Question: Im trying to place two textviews, with the same size in width, side by side inside a RelativeLayout. In between them i have made a view of 1 dp in width to separate the textview. I have tried wrap_content for both both it wont work. The textviews are called headerText and headerText2 in in id. Please help me.
'''
<?xml version="1.0" encoding="utf-8"?>
<LinearLayout xmlns:android="http://schemas.android.com/apk/res/android"
android:layout_width="match_parent"
android:layout_height="match_parent"
android:background="#ffffff"
android:orientation="vertical" >
<ImageView
android:layout_width="fill_parent"
android:layout_height="110dp"
android:layout_weight="0.3"
android:scaleType="fitXY"
android:src="@drawable/hunters" />
<!-- <ScrollView -->
<!-- android:layout_width="match_parent" -->
<!-- android:layout_height="0dip" -->
<!-- android:layout_weight="0.7" > -->
<!-- <LinearLayout -->
<!-- android:layout_width="match_parent" -->
<!-- android:layout_height="wrap_content" -->
<!-- android:orientation="vertical" > -->
<!-- <TextView -->
<!-- android:layout_width="match_parent" -->
<!-- android:layout_height="50dp" -->
<!-- android:gravity="center" -->
<!-- android:textSize="16sp" -->
<!-- android:background="@drawable/btntop" -->
<!-- android:text="Tak for dit kob!" -->
<!-- android:textStyle="bold" -->
<!-- android:textColor="#D0703D" /> -->
<!-- <ir.zinutech.android.DenmarkHunters.widgets.ZinuTextView -->
<!-- android:layout_width="match_parent" -->
<!-- android:layout_height="wrap_content" -->
<!-- android:gravity="left" -->
<!-- android:paddingLeft="5dp" -->
<!-- android:textSize="16sp" -->
<!-- android:paddingTop="5dp" -->
<!-- android:text="Jagt Pro er app'en udviklet til dig, der som jaeger gerne vil vaere opdateret pa de nyeste jagttider, soltider og schweisshunderegistre m.m., og alt sammen ud fra din position." -->
<!-- android:textColor="#000000" /> -->
<!-- <ir.zinutech.android.DenmarkHunters.widgets.ZinuTextView -->
<!-- android:layout_width="match_parent" -->
<!-- android:layout_height="wrap_content" -->
<!-- android:gravity="left" -->
<!-- android:paddingLeft="5dp" -->
<!-- android:textSize="16sp" -->
<!-- android:paddingTop="5dp" -->
<!-- android:text="Teamet bag Jagt Pro arbejder hele tiden pa at vidreudvikle app'en, sa vi kan give vores kunder den bedst mulige brugeroplevelse." -->
<!-- android:textColor="#000000" /> -->
<!-- </LinearLayout> -->
<!-- </ScrollView> -->
<RelativeLayout
android:layout_width="fill_parent"
android:layout_height="0dip"
android:layout_weight="0.7" >
<TextView
android:id="@+id/headerText"
android:layout_width="190dp"
android:layout_height="50dp"
android:background="@drawable/btntop"
android:gravity="center"
android:text="Danmarks
Jaegerforbund"
android:textColor="#D0703D"
android:paddingTop="5dp"
android:paddingBottom="5dp"
android:paddingRight="5dp"
android:paddingLeft="5dp"
android:textSize="16sp"
android:textStyle="bold" />
<View
android:background="#d3d3d3"
android:layout_height="50dp"
android:layout_width="1dp"
android:id="@+id/view"
android:layout_above="@+id/feedList"
android:layout_toRightOf="@+id/headerText"/>
<ListView
android:id="@+id/feedList"
android:layout_width="fill_parent"
android:layout_height="wrap_content"
android:layout_below="@+id/headerText"
android:clipToPadding="false"
android:fadingEdge="none"
android:listSelector="@null"
>
</ListView>
<TextView
android:id="@+id/loaidingText"
android:layout_width="wrap_content"
android:layout_height="wrap_content"
android:layout_centerInParent="true"
android:text="Henter Nyheder..."
android:textSize="16sp"
android:textStyle="bold" />
<TextView
android:id="@+id/headerText2"
android:layout_width="wrap_content"
android:layout_height="50dp"
android:layout_alignParentTop="true"
android:layout_toEndOf="@+id/view"
android:background="@drawable/btntop"
android:gravity="center"
android:layout_alignParentRight="true"
android:paddingTop="5dp"
android:paddingBottom="5dp"
android:paddingRight="5dp"
android:paddingLeft="5dp"
android:text="Jaegernes
Magasin"
android:textColor="#454544"
android:textSize="16sp"
android:textStyle="bold"
/>
</RelativeLayout>
'''
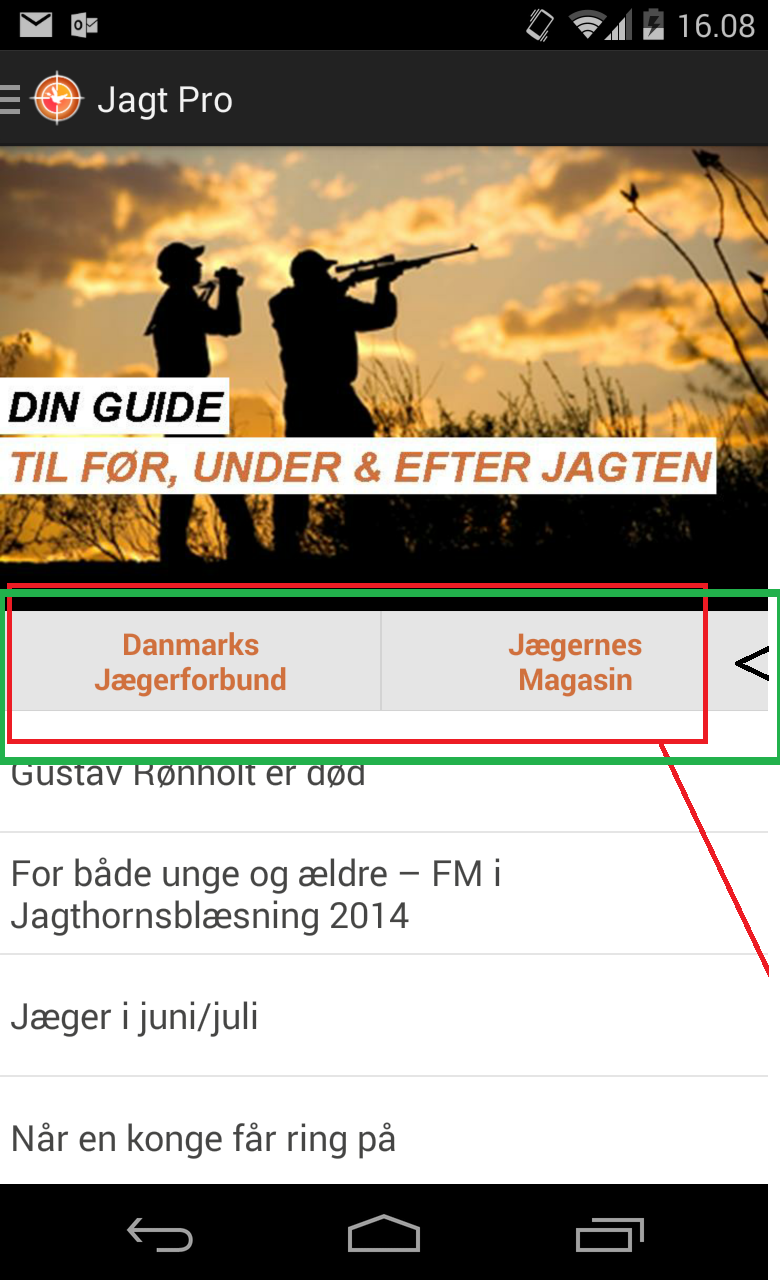
Answer: It seems to me that the easiest way to go here is to just wrap the two TextViews in a LinearLayout, something like:
'''
It seems to me that the easiest way to go here is to just wrap the two TextViews in a LinearLayout, something like:
<?xml version="1.0" encoding="utf-8"?>
<LinearLayout xmlns:android="http://schemas.android.com/apk/res/android"
android:layout_width="match_parent"
android:layout_height="match_parent"
android:background="#ffffff"
android:orientation="vertical" >
<ImageView
android:layout_width="fill_parent"
android:layout_height="110dp"
android:layout_weight="0.3"
android:scaleType="fitXY"
android:src="@drawable/hunters" />
<RelativeLayout
android:layout_width="fill_parent"
android:layout_height="0dip"
android:layout_weight="0.7" >
<LinearLayout
android:id="@+id/LINEARLAYOUTIDGOESHERE"
android:layout_width="match_parent"
android:layout_height="wrap_content"
android:orientation="horizontal"
android:weightSum="2.0" >
<TextView
android:weight="1.0"
android:id="@+id/headerText"
android:layout_width="190dp"
android:layout_height="50dp"
android:background="@drawable/btntop"
android:gravity="center"
android:paddingBottom="5dp"
android:paddingLeft="5dp"
android:paddingRight="5dp"
android:paddingTop="5dp"
android:text="Danmarks
Jaegerforbund"
android:textColor="#D0703D"
android:textSize="16sp"
android:textStyle="bold" />
<View
android:id="@+id/view"
android:layout_width="1dp"
android:layout_height="50dp"
android:layout_above="@+id/feedList"
android:layout_toRightOf="@+id/headerText"
android:background="#d3d3d3" />
<TextView
android:weight="1.0"
android:id="@+id/headerText2"
android:layout_width="wrap_content"
android:layout_height="50dp"
android:layout_alignParentRight="true"
android:layout_alignParentTop="true"
android:layout_toEndOf="@+id/view"
android:background="@drawable/btntop"
android:gravity="center"
android:paddingBottom="5dp"
android:paddingLeft="5dp"
android:paddingRight="5dp"
android:paddingTop="5dp"
android:text="Jaegernes
Magasin"
android:textColor="#454544"
android:textSize="16sp"
android:textStyle="bold" />
</LinearLayout>
<ListView
android:id="@+id/feedList"
android:layout_width="fill_parent"
android:layout_height="wrap_content"
android:layout_below="@id/LINEARLAYOUTIDGOESHERE"
android:clipToPadding="false"
android:fadingEdge="none"
android:listSelector="@null" >
</ListView>
<TextView
android:id="@+id/loaidingText"
android:layout_width="wrap_content"
android:layout_height="wrap_content"
android:layout_centerInParent="true"
android:text="Henter Nyheder..."
android:textSize="16sp"
android:textStyle="bold" />
</RelativeLayout>
'''
Though personally I'd ditch the RelativeLayout in favor of a vertically laid out LinearLayout so you don't have to deal with "layout below" stuff.
Hope that helps!